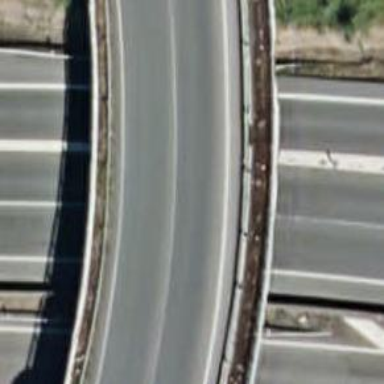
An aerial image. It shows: Bridge along trunk link highway.